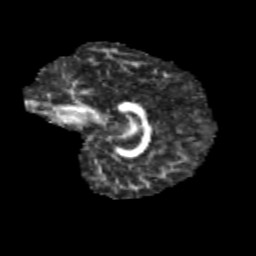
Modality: FA
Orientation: sagittal
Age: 10
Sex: male
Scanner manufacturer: siemens
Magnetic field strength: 3 T
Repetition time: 3.8 s
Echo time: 0.07 s